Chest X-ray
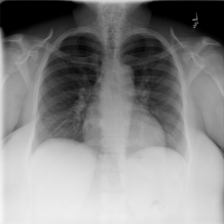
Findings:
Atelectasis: negative
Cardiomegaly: negative
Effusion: negative
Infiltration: negative
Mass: negative
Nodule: negative
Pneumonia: negative
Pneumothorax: negative
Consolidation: negative
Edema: negative
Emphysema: negative
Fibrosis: negative
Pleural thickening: negative
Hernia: negative